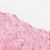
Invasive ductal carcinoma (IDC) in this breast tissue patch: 0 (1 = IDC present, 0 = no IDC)